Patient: sex M, age 38
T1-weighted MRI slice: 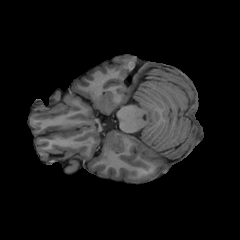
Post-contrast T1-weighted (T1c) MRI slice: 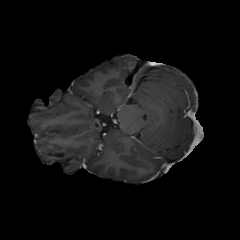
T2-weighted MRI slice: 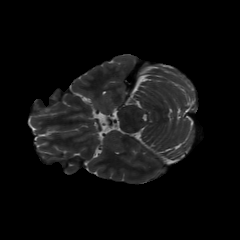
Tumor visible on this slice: no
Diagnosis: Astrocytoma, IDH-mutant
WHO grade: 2